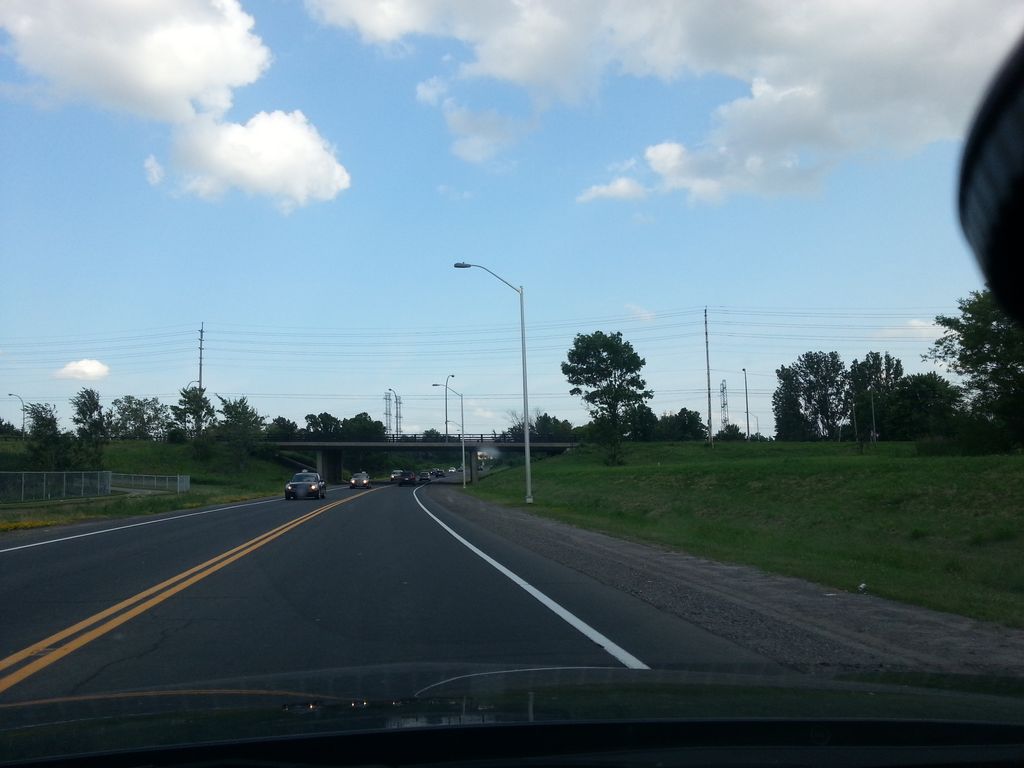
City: ottawa-gatineau